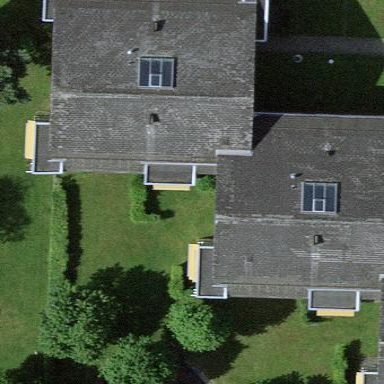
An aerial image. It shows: Residential building with gabled roof.